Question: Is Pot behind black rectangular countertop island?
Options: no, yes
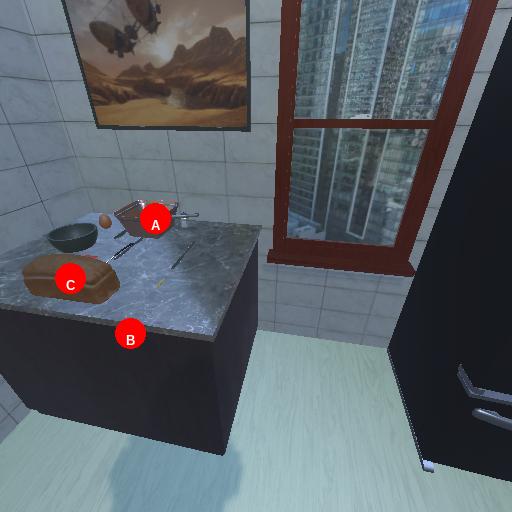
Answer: no